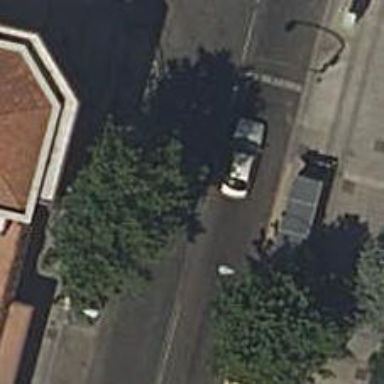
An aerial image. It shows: Public transport stop position.